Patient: sex M, age 69
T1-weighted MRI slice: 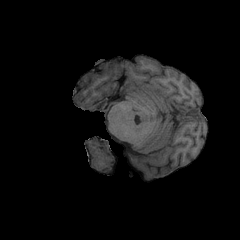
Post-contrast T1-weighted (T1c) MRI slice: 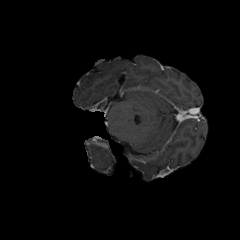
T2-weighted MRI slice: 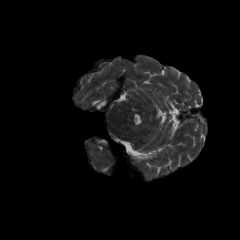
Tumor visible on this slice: no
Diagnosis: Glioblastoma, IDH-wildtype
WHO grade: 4